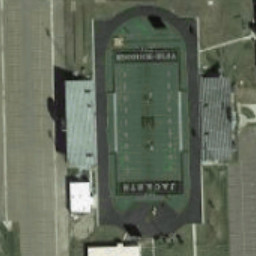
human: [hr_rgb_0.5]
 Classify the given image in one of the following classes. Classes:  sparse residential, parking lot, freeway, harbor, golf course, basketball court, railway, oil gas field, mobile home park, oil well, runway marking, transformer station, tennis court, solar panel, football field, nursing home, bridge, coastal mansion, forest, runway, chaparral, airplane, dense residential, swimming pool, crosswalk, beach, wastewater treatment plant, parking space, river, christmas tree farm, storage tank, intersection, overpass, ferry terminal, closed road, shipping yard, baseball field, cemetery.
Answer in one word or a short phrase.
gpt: football field